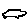
Label: car